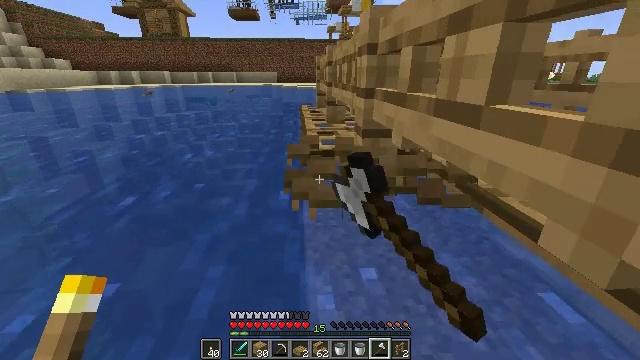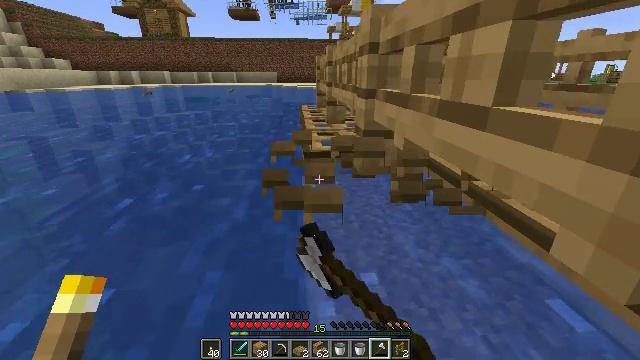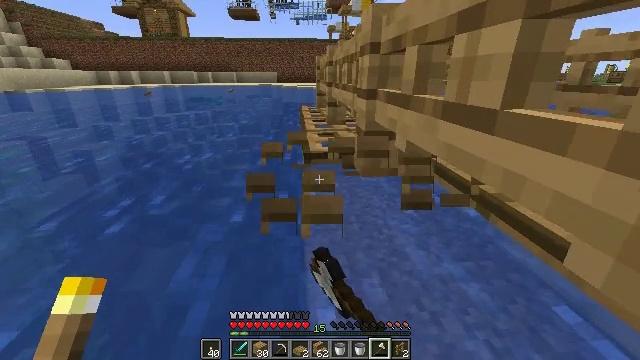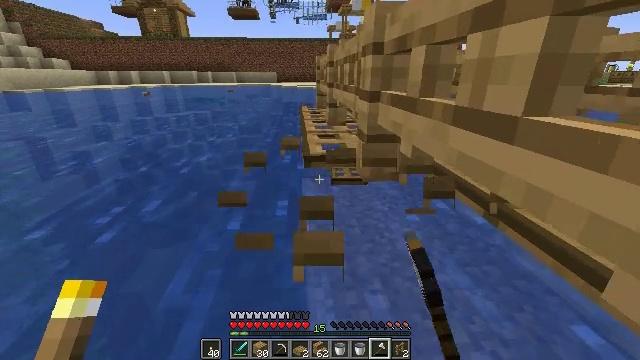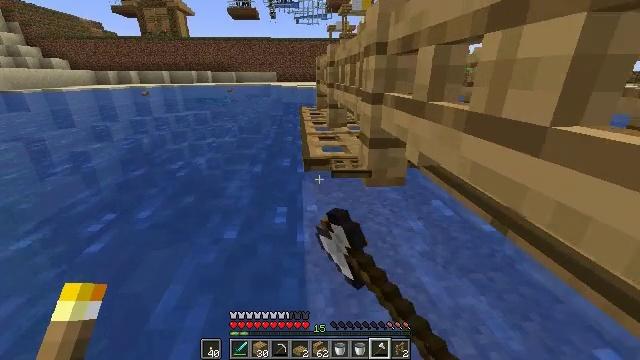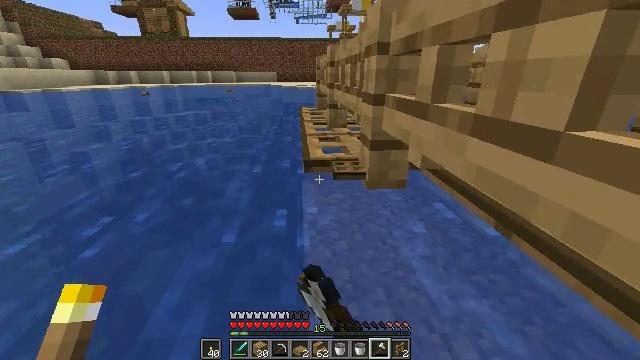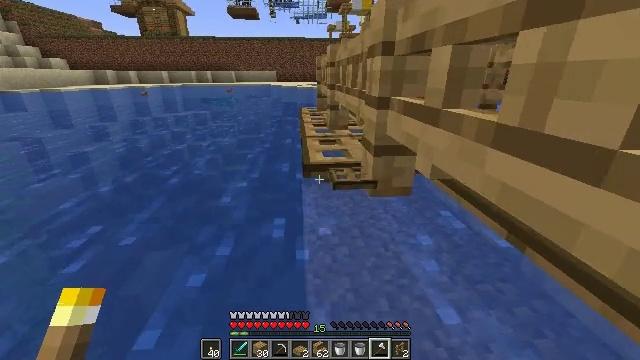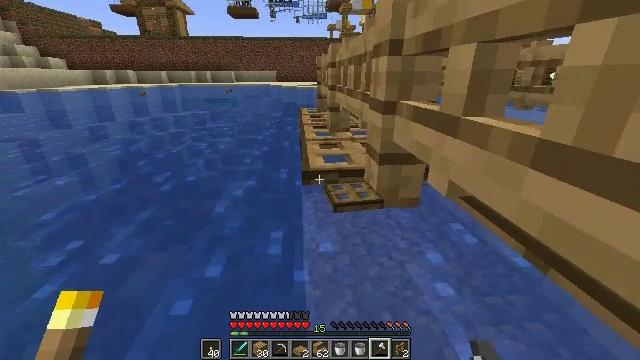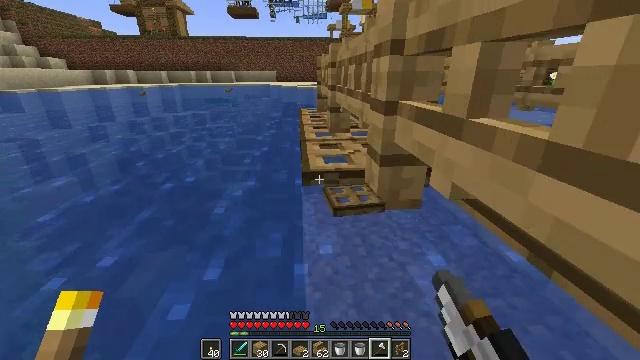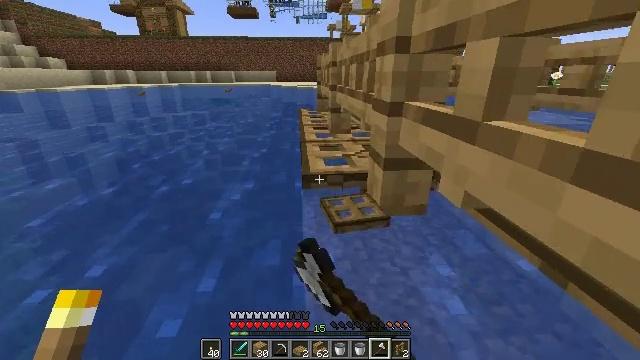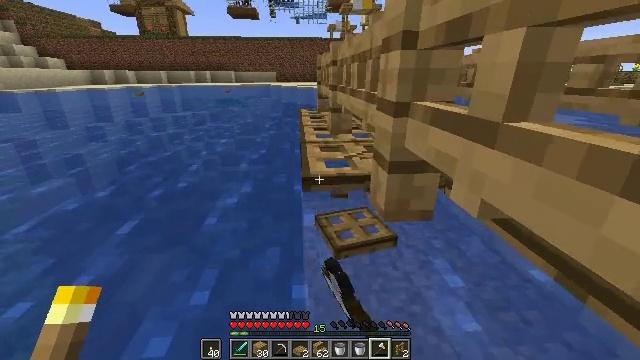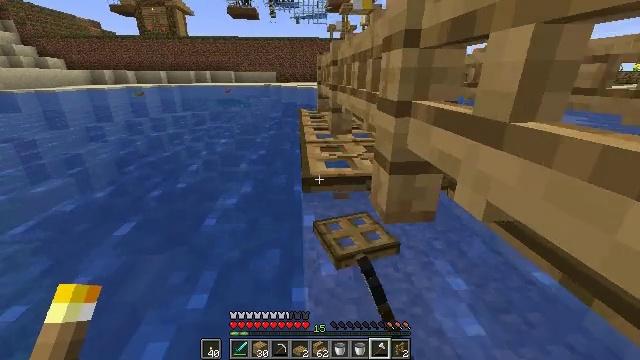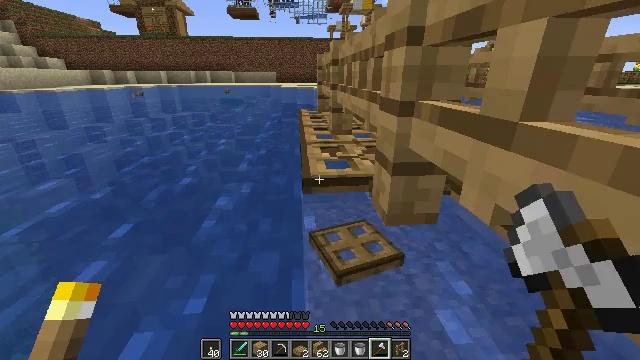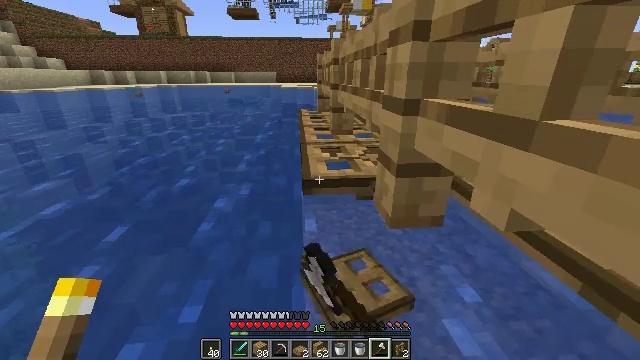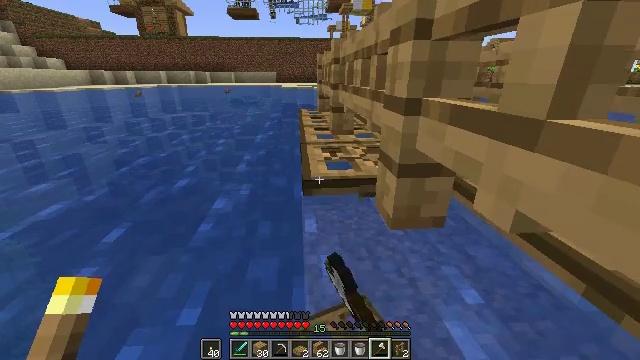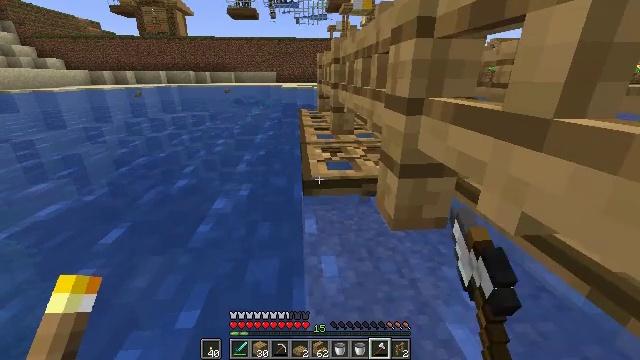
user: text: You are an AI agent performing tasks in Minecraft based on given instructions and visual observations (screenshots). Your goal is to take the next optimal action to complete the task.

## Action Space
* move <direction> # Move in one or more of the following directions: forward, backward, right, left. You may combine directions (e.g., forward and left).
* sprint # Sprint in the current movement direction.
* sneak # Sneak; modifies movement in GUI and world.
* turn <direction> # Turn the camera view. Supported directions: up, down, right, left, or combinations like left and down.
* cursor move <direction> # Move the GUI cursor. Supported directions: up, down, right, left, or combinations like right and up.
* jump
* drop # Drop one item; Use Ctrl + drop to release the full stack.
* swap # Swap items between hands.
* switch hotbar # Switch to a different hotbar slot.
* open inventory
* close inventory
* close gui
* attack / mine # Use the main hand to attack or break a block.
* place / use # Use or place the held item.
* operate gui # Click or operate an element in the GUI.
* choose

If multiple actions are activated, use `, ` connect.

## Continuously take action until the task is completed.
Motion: motion action
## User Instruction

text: Attack the oak trapdoor to recycle it.
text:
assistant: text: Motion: move forward, attack / mine
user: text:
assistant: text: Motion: move forward, attack / mine
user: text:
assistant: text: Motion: move forward, attack / mine
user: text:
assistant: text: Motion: move forward, attack / mine
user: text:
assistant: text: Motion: move forward, attack / mine
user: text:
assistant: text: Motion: move forward, attack / mine
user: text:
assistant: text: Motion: move forward, attack / mine
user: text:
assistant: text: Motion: attack / mine
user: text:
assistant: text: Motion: attack / mine
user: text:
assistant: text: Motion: attack / mine
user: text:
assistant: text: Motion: attack / mine
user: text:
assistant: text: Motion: attack / mine
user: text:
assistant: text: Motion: attack / mine
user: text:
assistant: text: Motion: attack / mine
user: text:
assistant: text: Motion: attack / mine
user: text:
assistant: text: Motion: attack / mine
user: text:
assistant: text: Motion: attack / mine
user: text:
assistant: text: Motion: move forward, attack / mine
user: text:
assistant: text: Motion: move forward, attack / mine
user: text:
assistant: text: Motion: move forward, attack / mine
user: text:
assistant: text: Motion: move forward, attack / mine
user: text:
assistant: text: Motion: move forward, attack / mine
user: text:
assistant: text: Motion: move forward, attack / mine
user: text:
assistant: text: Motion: move forward, attack / mine
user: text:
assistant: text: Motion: move forward, attack / mine
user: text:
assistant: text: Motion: move forward, attack / mine
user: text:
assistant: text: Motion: move forward, attack / mine
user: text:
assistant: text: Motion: attack / mine
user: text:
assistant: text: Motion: attack / mine
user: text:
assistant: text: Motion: attack / mine